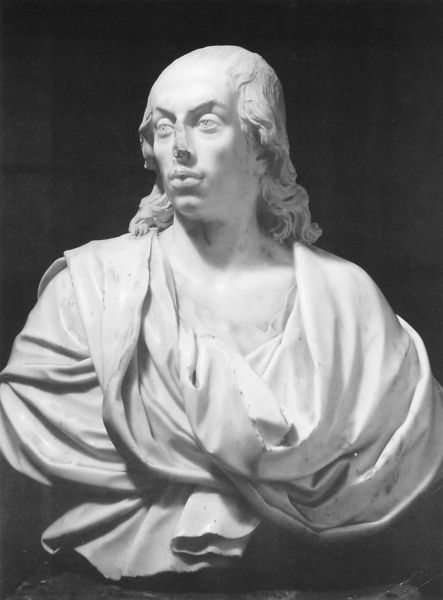
Titel: Büste von Livio Odeschalchi
Künstler: Pierre-Etienne Monnot
Institution: Ilok (Kroatien), Museum
Schlagwörter: mann, haar, nase, weiss, jung, skulptur, büste, foto, stirnglatze, manierismus, abgebrochen, donatello, wülstige lippen